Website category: book
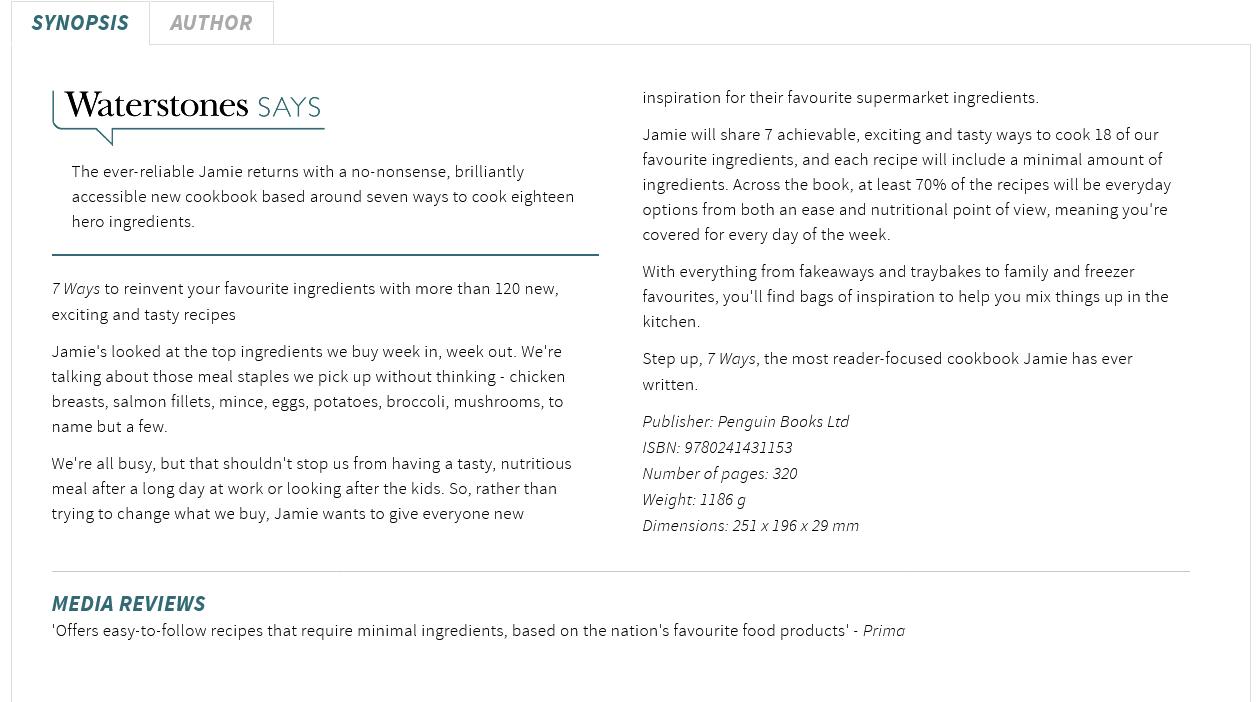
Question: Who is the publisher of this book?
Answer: Penguin Books Ltd

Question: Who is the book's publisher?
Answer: Penguin Books Ltd

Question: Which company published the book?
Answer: Penguin Books Ltd

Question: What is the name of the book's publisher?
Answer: Penguin Books Ltd

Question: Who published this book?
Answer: Penguin Books Ltd

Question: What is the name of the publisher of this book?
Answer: Penguin Books Ltd

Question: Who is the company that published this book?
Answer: Penguin Books Ltd

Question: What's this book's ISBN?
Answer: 9780241431153

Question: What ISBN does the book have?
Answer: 9780241431153

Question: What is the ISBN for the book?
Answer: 9780241431153

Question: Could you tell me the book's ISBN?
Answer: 9780241431153

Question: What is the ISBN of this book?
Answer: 9780241431153

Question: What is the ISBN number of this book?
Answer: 9780241431153

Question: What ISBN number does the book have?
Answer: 9780241431153

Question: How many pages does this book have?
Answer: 320

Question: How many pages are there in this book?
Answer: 320

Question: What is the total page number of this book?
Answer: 320

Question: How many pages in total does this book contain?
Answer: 320

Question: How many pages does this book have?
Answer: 320

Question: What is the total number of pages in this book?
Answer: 320

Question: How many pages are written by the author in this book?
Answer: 320

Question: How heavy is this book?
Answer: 1186 g

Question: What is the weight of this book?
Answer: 1186 g

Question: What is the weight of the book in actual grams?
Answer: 1186 g

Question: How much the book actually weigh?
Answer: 1186 g

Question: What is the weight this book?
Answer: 1186 g

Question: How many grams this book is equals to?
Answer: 1186 g

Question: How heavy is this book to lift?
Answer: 1186 g

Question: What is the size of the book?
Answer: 251 x 196 x 29 mm

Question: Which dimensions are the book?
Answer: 251 x 196 x 29 mm

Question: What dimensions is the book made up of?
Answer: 251 x 196 x 29 mm

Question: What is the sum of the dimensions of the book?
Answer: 251 x 196 x 29 mm

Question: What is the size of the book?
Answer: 251 x 196 x 29 mm

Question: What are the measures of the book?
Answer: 251 x 196 x 29 mm

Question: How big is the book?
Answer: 251 x 196 x 29 mm